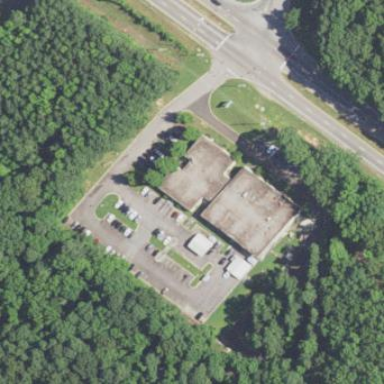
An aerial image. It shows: Commercial building.